Field crop: maize
Growth stage: 2
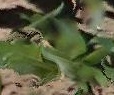
Species: maize